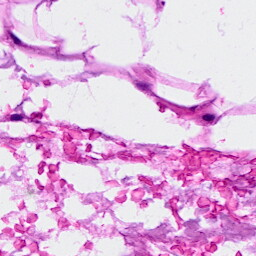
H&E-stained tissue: Breast